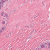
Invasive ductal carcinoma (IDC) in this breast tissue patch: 0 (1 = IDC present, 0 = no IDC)